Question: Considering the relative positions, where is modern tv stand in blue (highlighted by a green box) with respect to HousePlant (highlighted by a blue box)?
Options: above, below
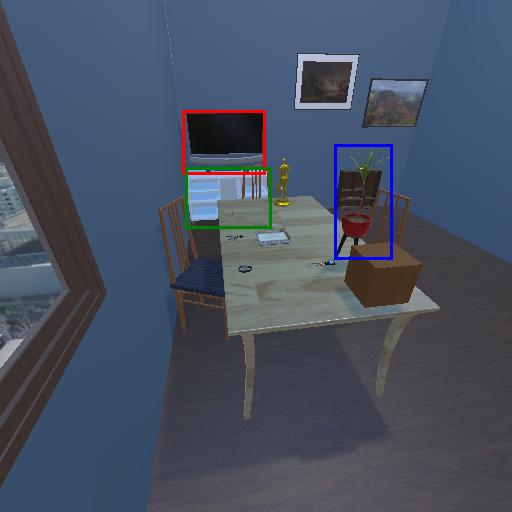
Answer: above